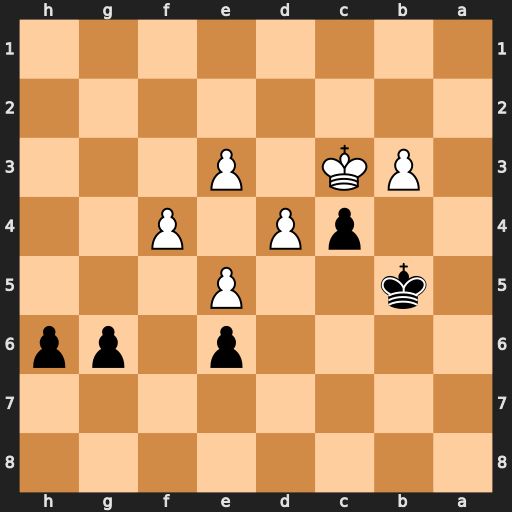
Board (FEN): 8/8/4p1pp/1k2P3/2pP1P2/1PK1P3/8/8
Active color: b
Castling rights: -
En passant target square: -
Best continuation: cxb3 Kxb3 h5 Kc3 h4